Pattern: Wavelet
Description: Apply Wavelet to an image ans select random frequency as the final result.
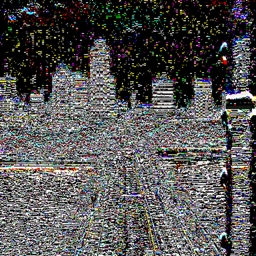
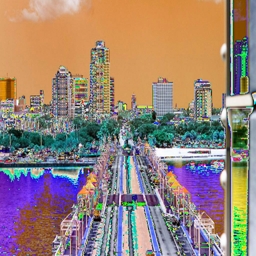
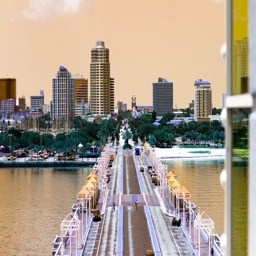